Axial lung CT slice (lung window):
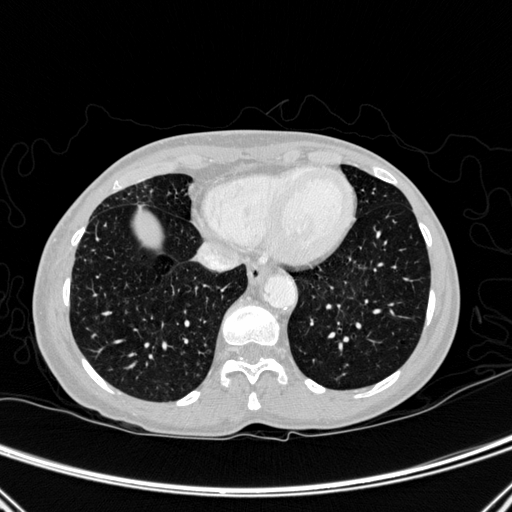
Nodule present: no